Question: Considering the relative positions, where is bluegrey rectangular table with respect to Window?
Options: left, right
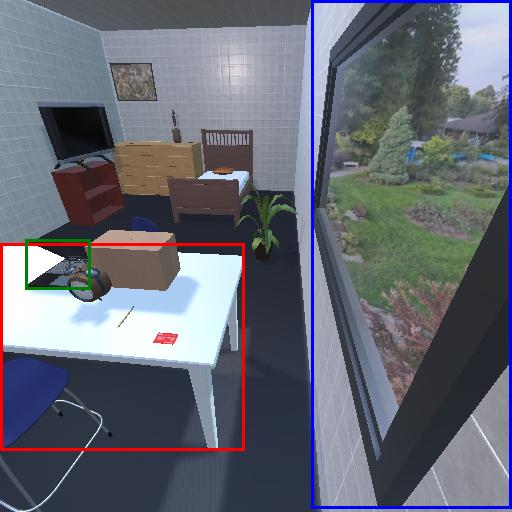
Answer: left